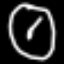
Label: clock